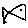
Label: fish